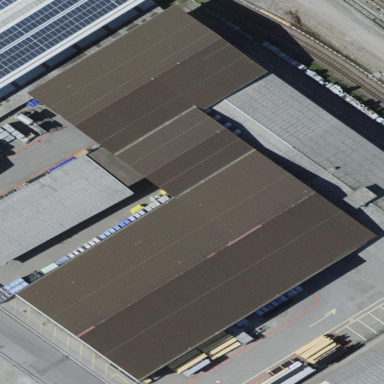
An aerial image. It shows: Industrial building.